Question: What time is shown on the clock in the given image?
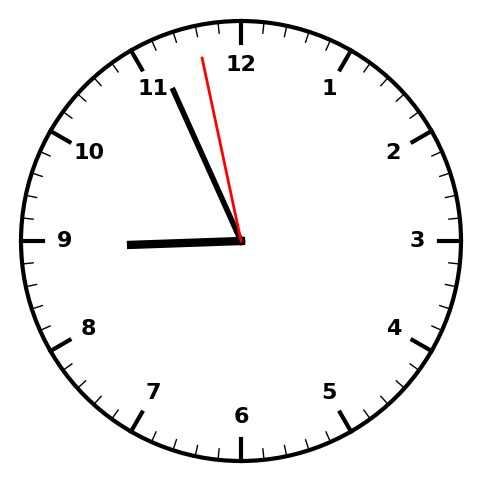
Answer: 08:55:58